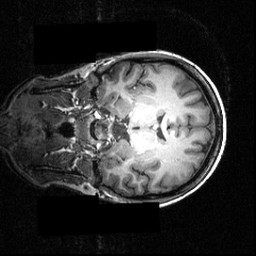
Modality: T1w
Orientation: coronal
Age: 22
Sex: female
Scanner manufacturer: siemens
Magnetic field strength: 3.951 T
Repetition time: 1.5 s
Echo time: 0.00335 s